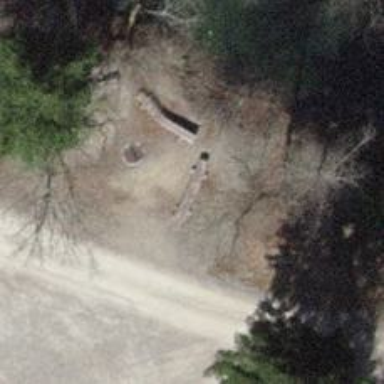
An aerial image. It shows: Brown bench in the vicinity.